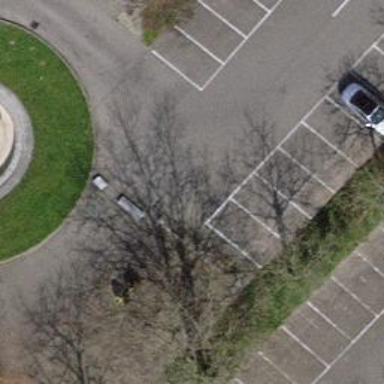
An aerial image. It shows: Bollard.